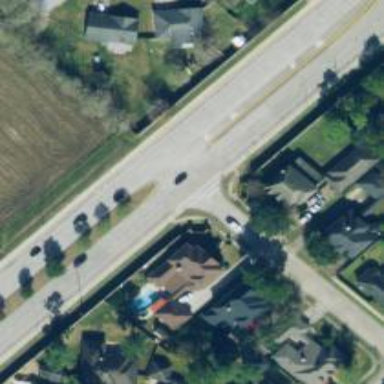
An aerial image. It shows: Secondary road.